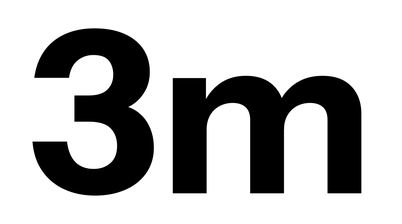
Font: InstrumentSans_Bold